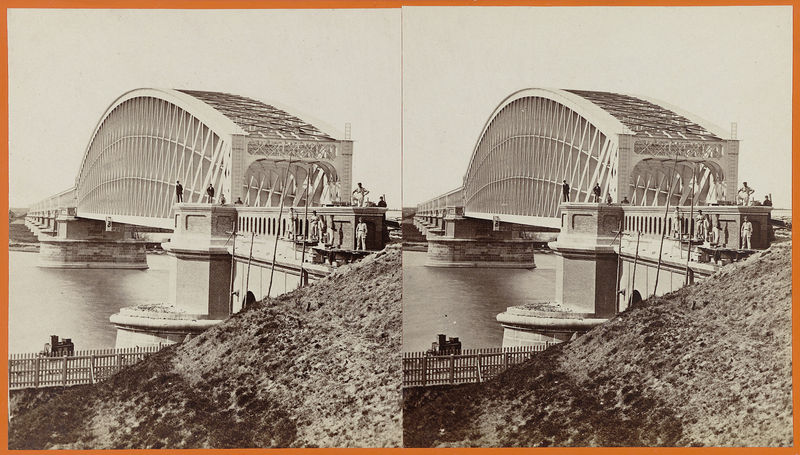
Titel: Brug te Kuilenburg (Culemborg)
Künstler: Pieter Oosterhuis
Standort: Amsterdam
Institution: Rijksmuseum
Schlagwörter: berg, himmel, mann, wasser, fluss, sand, stadt, männer, architektur, mensch, stein, hügel, brücke, zwei, foto, neu, lock, bau, tiber, baustelle, eröffnung